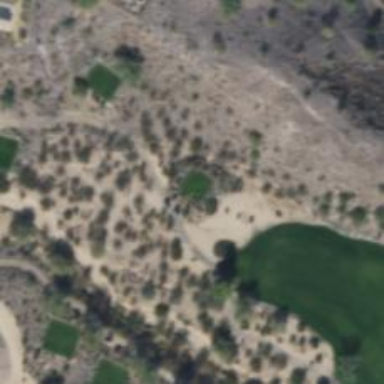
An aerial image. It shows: Path for both roads and golfers.